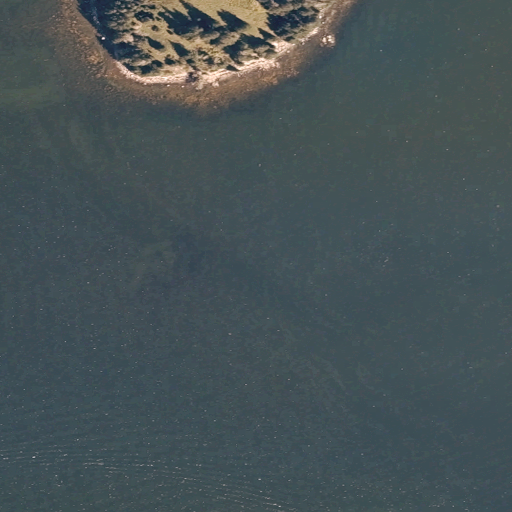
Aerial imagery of bar in Maine named Hog Island Bar containing open water, herbaceous wetlands, grassland, barren land, evergreen forest, and woody wetlands